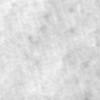
Label: no_change